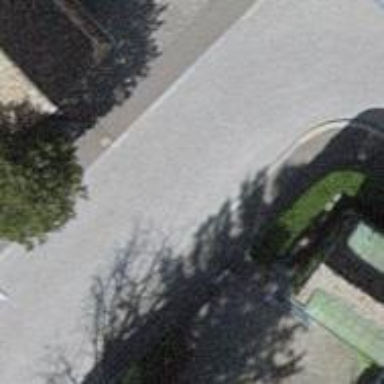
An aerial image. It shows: Footway crossing with sett surface.